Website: apple
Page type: customer-info-address
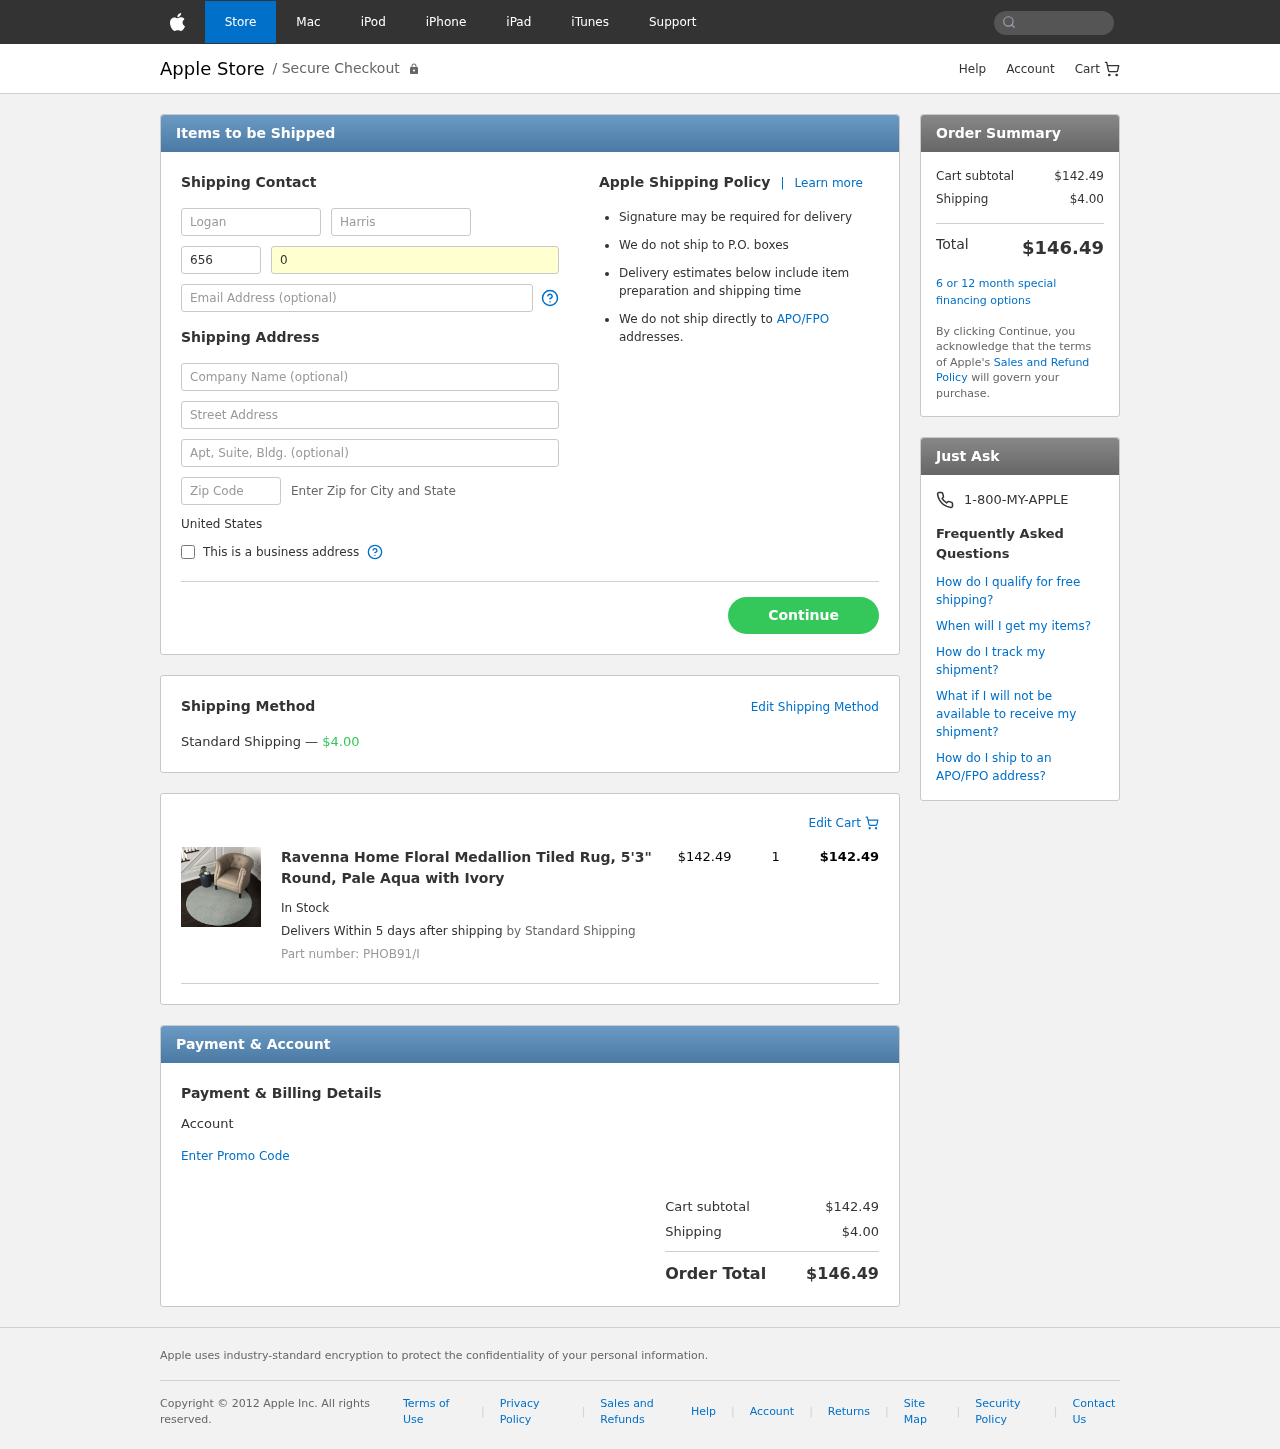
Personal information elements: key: PII_COUNTRY
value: United States
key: PII_FIRSTNAME
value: Logan
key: PII_LASTNAME
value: Harris
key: PII_PHONE_AREA
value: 656
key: PII_PHONE_LINE
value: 0324
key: PII_EMAIL
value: loganharris@hotmail.com
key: PII_STREET
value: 55266 James Fall
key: PII_STREET2
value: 319 Calderon Road Suite 453
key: PII_POSTCODE
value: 51061
Product elements: key: PRODUCT1_NAME
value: Ravenna Home Floral Medallion Tiled Rug, 5'3" Round, Pale Aqua with Ivory
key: PRODUCT1_PRICE
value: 142.49
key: PRODUCT1_QUANTITY
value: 1
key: PRODUCT1_SKU
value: PHOB91/I
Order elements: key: ORDER_SHIPPING_COST
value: $4.00
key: ORDER_ITEM_TOTAL
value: $142.49
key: ORDER_SUBTOTAL
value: $142.49
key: ORDER_TOTAL
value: $146.49